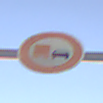
Verkehrszeichen: UeberholverbotKraftfahrzeuge
Umgebung: Outdoor, Nature
Tageszeit: SunriseSunset
Wetter: Clear
Licht: Natural
Jahreszeit: NotSpecified
Kontrast: HighContrast